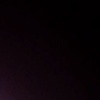
Label: space